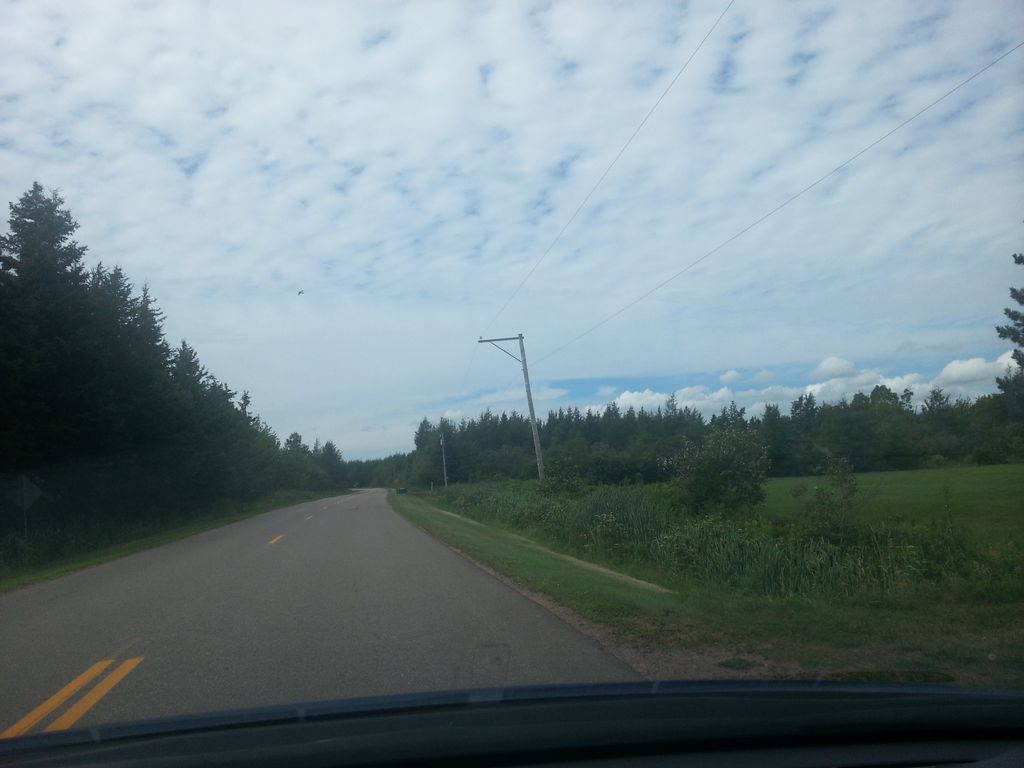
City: charlottetown